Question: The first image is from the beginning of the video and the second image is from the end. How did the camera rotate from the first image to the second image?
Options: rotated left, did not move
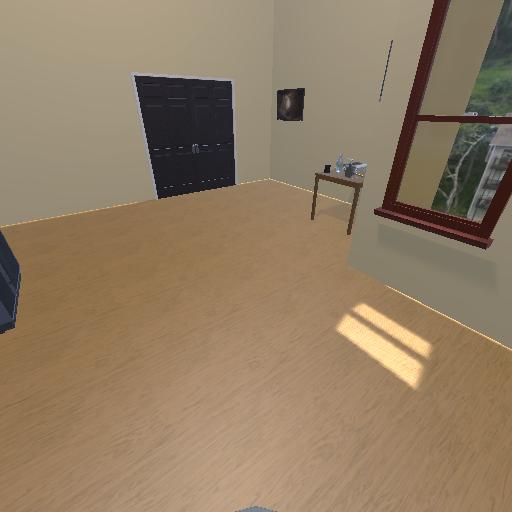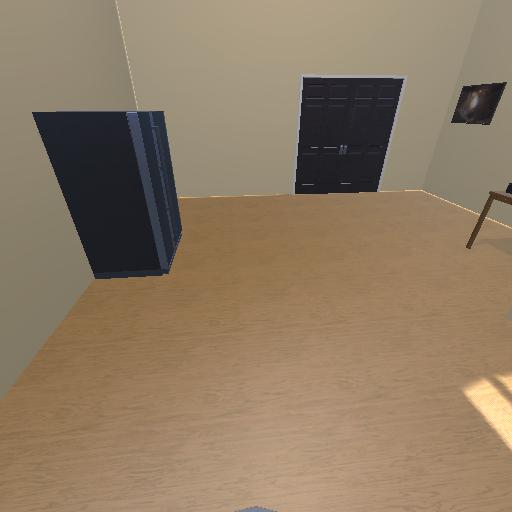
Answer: rotated left